Question: I am trying to make an alert system that checks a medications linked allergies with a patients linked allergies (see image below).

When I run the code it seems to just completely skip the SQLDataReader, I have performed checks on if(reader.HasRows) and it just shows there are no rows in the reader. All I want to do is show a message box with the selected allergy name at the end of the reader. I am using SQL Server 2014.Any help will be greatly appreciated.
'''
private void button_addItem_Click(object sender, RoutedEventArgs e)
{
if (!string.IsNullOrEmpty(comboBox_select_Item.Text.ToString()))
{
using (SqlConnection conn = new SqlConnection(connection))
{
try
{
SqlCommand sqlCmd2 = new SqlCommand("SELECT allergyName, allergyDescription FROM Allergies A INNER JOIN PatientAllergies PA ON A.allergyID = PA.allergyID WHERE A.allergyID = PA.allergyID AND PA.allergyID = (SELECT allergyID FROM Medication_Allergies MA WHERE MA.medID = " + comboBox_select_Item.SelectedValue.ToString() + ")", conn);
conn.Open();
SqlDataReader sqlReader = sqlCmd2.ExecuteReader();
Allergies allergies = new Allergies();
while (sqlReader.Read())
{
allergies.allergyName = Convert.ToString(sqlReader["allergyName"]);
allergies.allergyDescription = Convert.ToString(sqlReader["allergyDescription"]);
}
MessageBox.Show(allergies.allergyName);
sqlReader.Close();
FillSalesItemGrid();
}
catch (Exception ex)
{
MessageBox.Show(ex.ToString(), ex.ToString());
}
}
}
}
'''
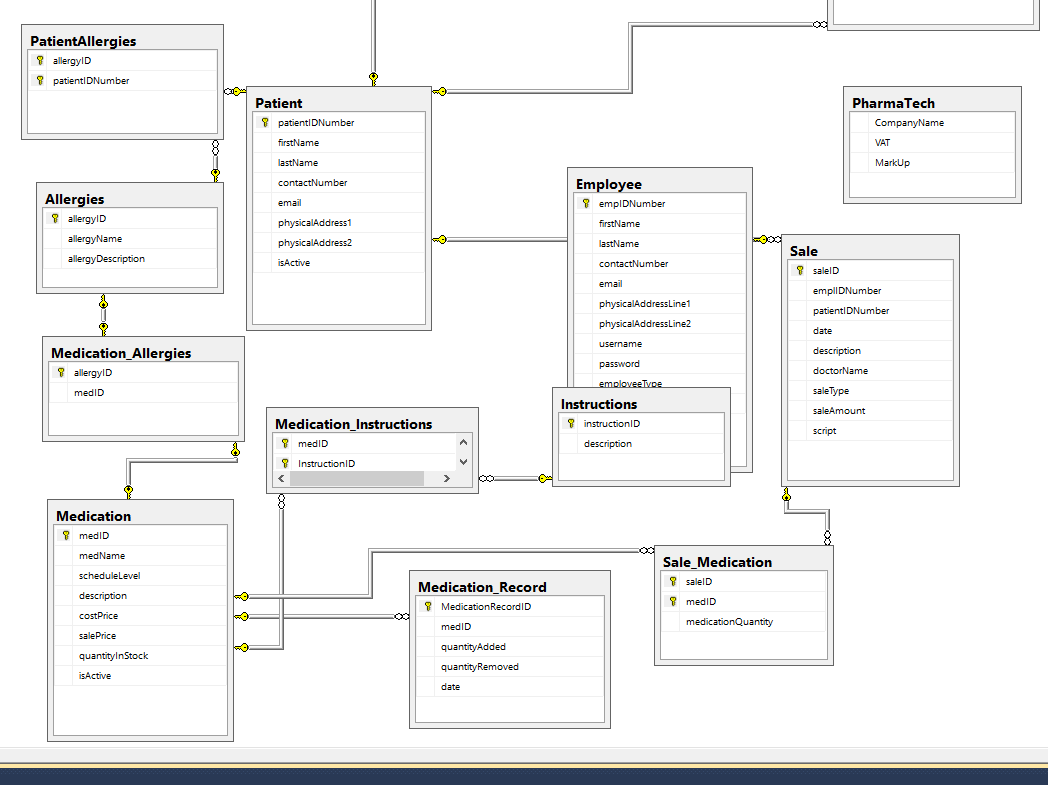
Answer: First of all your SqlCommand is vulnerable to sql injections attack - you should always use SqlParameter as it helps you to prevent sql injections.
So your SqlCommand should looks like :
'''
SqlCommand sqlCmd2 = new SqlCommand("SELECT allergyName, allergyDescription FROM Allergies A INNER JOIN PatientAllergies PA ON A.allergyID = PA.allergyID WHERE A.allergyID = PA.allergyID AND PA.allergyID = (SELECT allergyID FROM Medication_Allergies MA WHERE MA.medID = @medID)", conn);
'''
and you can pass parameter:
'''
sqlCmd2.Parameters.AddWithValue("@medID",comboBox_select_Item.SelectedValue);
'''
What is more, following statement in your query is redundant
'''
WHERE A.allergyID = PA.allergyID
'''
because you have INNER JOIN on this field
'''
FROM Allergies A INNER JOIN PatientAllergies PA ON A.allergyID = PA.allergyID
'''
so you can remove redundant statement from your query
'''
SELECT allergyName, allergyDescription FROM Allergies A INNER JOIN PatientAllergies PA ON A.allergyID = PA.allergyID WHERE PA.allergyID = (SELECT allergyID FROM Medication_Allergies MA WHERE MA.medID = @medID)
'''
I'm pretty sure that rest of your code is more or less fine. Please have a look if your query returns any rows. For example you can copy your query and replace @medID with value from your comboBox.